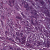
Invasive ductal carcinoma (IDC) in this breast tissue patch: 1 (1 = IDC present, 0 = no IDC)